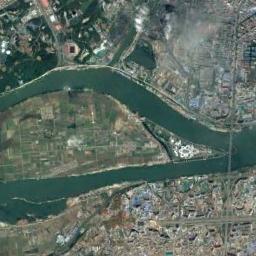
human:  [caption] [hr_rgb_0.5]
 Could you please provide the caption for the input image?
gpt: There are many buildings beside the river .

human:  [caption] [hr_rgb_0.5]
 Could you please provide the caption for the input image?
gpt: The river goes through farmland and houses .

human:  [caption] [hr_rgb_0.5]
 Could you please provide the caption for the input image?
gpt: The dark green river with a big channel bar goes through the residential area .

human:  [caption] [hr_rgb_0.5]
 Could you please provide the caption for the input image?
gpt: A broad, Curvy green river with small islands on the island  The island is a mix of green and tan fields, And the bustling cities .

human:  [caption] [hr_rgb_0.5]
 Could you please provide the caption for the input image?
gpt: There are many buildings around the river with an island .